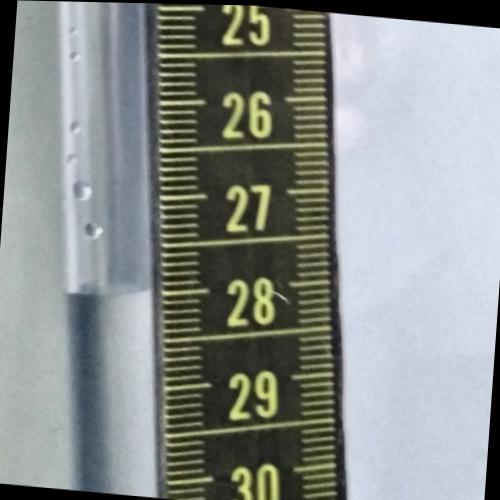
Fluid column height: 28.0 cm